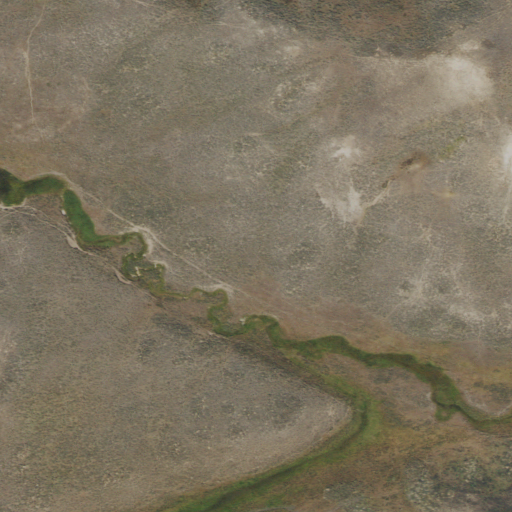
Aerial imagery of depression(s) in Wyoming named Noble Basin containing shrub, grassland, and herbaceous wetlands